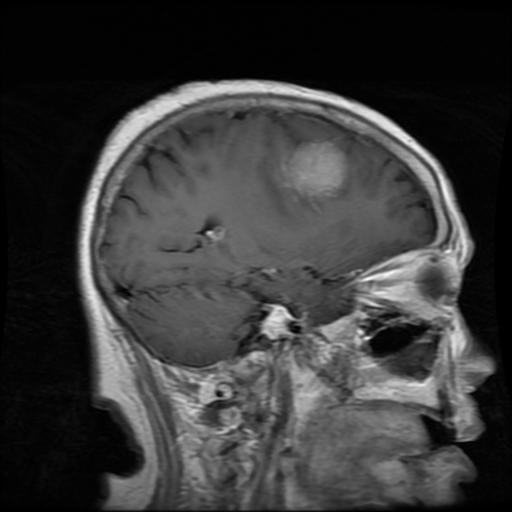
Label: meningioma